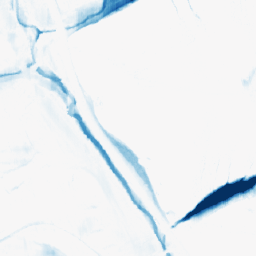
Category: morphological
Decomposition family: morphological_ellipse
Decomposition parameters: operation: closing
width: 30
height: 5
Upsampling method: area
Upsampling parameters: scale: 2
Upsampling scale: 2